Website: ulta-beauty
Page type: customer-info-address
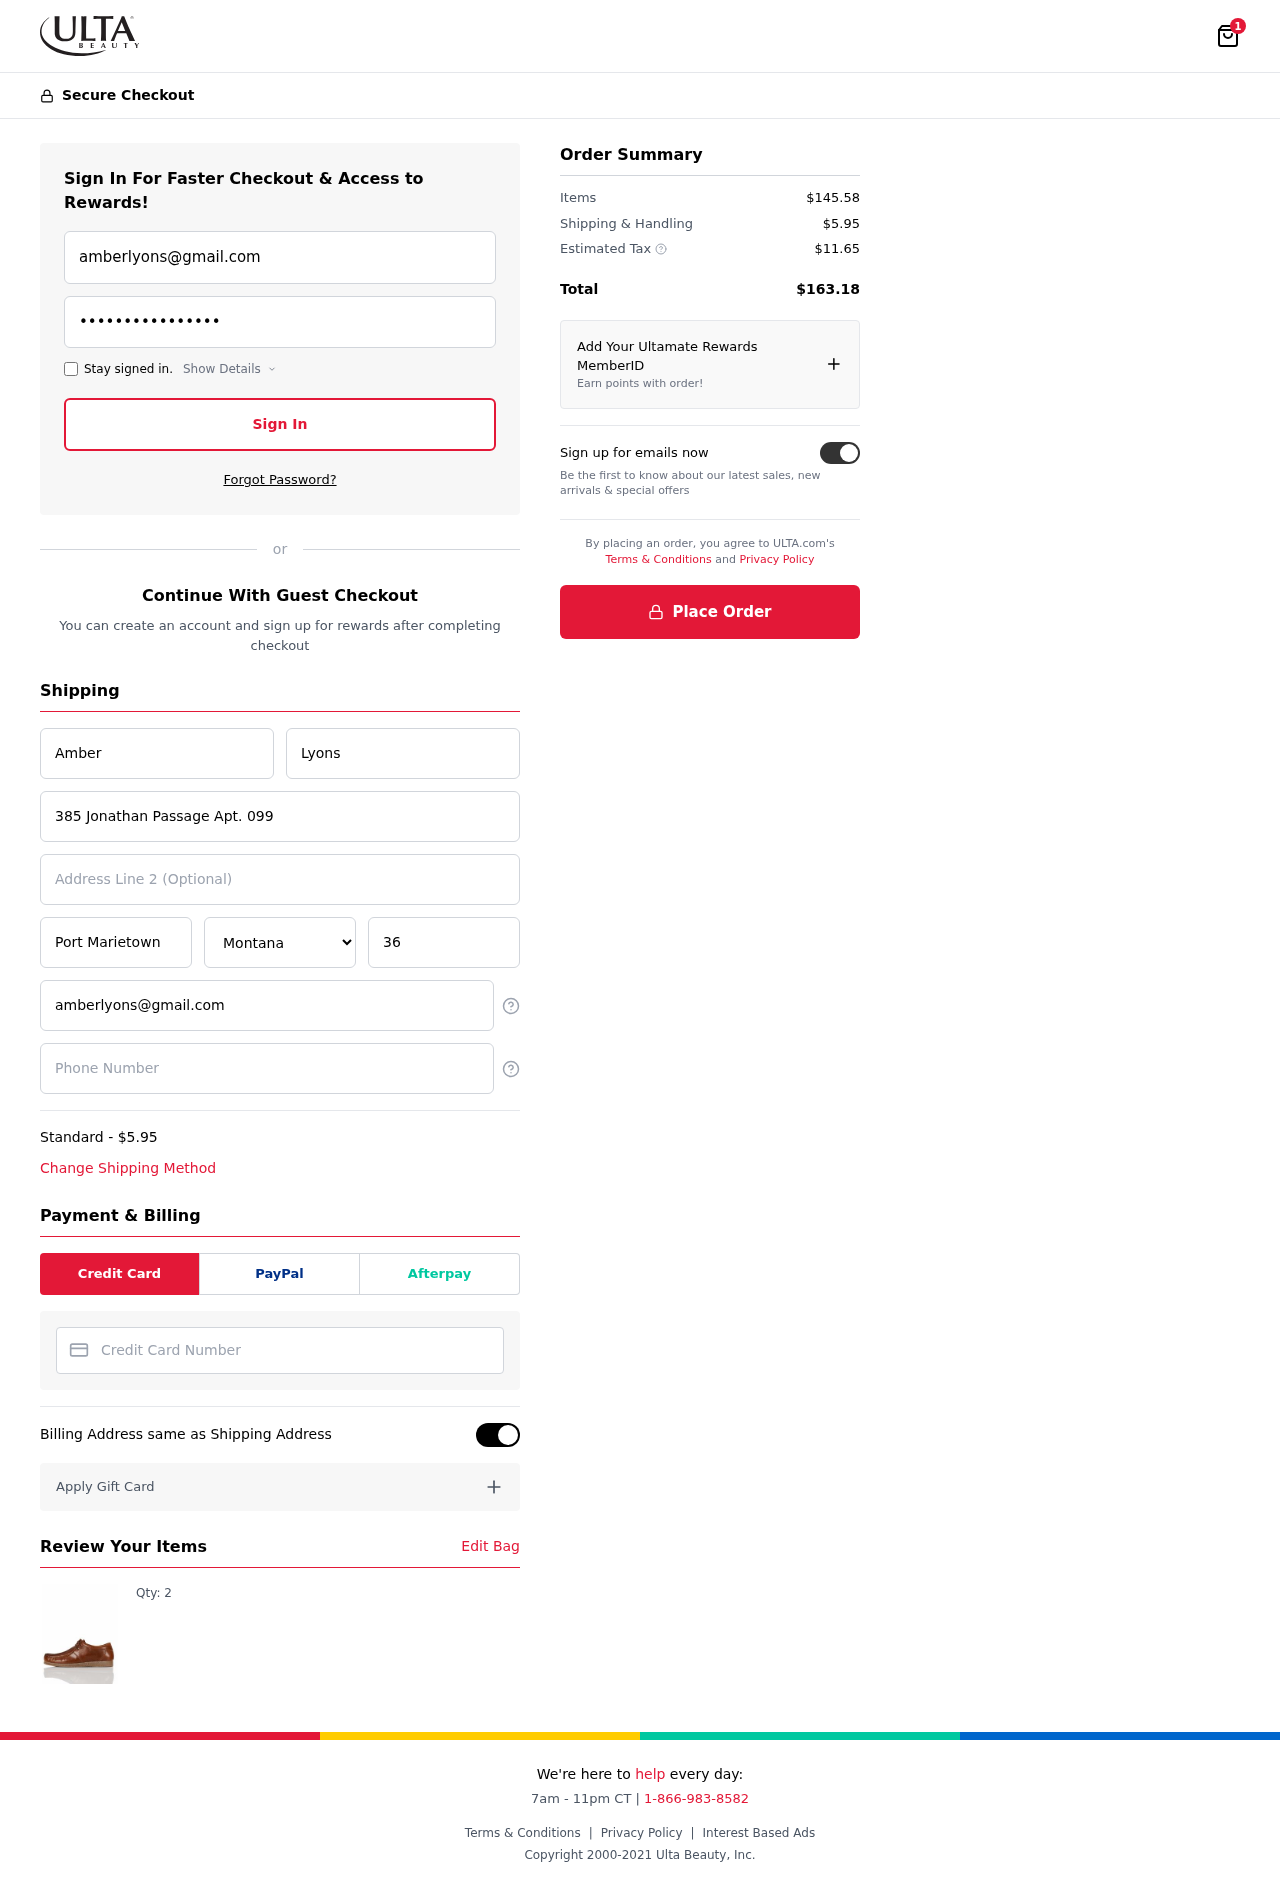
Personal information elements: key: PII_CARD_NUMBER
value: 4257 1099 8575 0364
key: PII_CITY
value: Port Marietown
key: PII_EMAIL
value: amberlyons@gmail.com
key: PII_FIRSTNAME
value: Amber
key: PII_LASTNAME
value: Lyons
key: PII_PHONE
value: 8613047567
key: PII_POSTCODE
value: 36192
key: PII_STATE
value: Montana
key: PII_STREET
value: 385 Jonathan Passage Apt. 099
Product elements: key: PRODUCT1_QUANTITY
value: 2
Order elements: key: ORDER_NUM_ITEMS
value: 1
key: ORDER_SHIPPING_COST
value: $5.95
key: ORDER_ITEMS_TOTAL
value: $145.58
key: ORDER_SHIPPING_COST2
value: $5.95
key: ORDER_TAX
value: $11.65
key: ORDER_TOTAL
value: $163.18